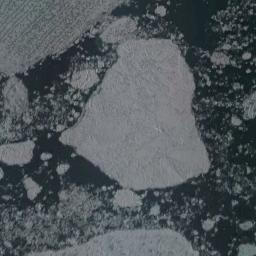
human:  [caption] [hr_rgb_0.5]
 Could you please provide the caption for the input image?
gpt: Blocks of ice and small pieces of ice floating on the blue sea .

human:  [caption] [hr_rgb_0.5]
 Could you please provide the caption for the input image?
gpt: A large piece of sea ice and a lot of small pieces of sea ice float in the deep blue sea .

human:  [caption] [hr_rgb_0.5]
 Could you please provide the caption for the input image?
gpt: There are sea ice of different sizes .

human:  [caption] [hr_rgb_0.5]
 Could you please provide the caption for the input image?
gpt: There is a big ice and many small ice on the dark green sea .

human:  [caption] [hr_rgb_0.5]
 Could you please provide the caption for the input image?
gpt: There are many pieces of sea ice and a larger one .